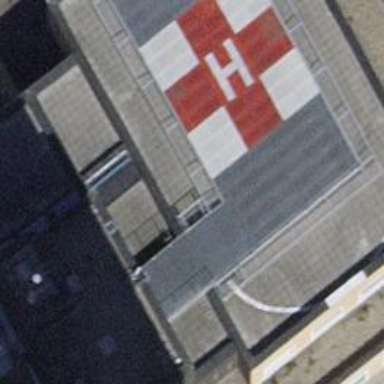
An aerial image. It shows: Image showing helipad at airport.